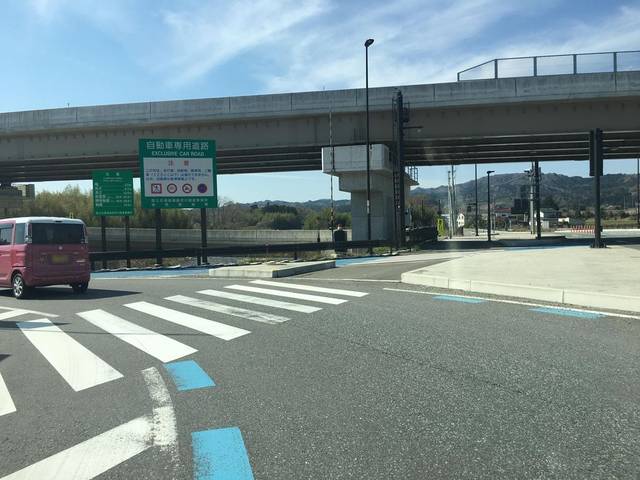
Region: Japan
Coordinates: 37.784, 140.9